Question: I'm struggling with getting this to work to make request to my API. Without a token works, but when I try to add additional headers, things turn to be complicated, for me.
First, the structure.
one class called: that makes the requests
one class called , just a data holder to send parameters to the class.
one class called that makes that builds the parameters, and send that to the class.
'''
func someMethod()
{
let task = APIAsyncTasks()
task.registerCallback { (error, result) -> Void in
print("Finished task, back at DatabaseAPI")
}
let params2 = APIParams(request: .GET, apiPath: "Posts/1", apiToken: "4iTX-56w")
task.APIrequest(params2)
}
'''
This part is for fixing another error, because manager was not global, the task got cancelled quickly.
'''
var manager : Manager!
init(authenticatedRequest : Bool, token: String?)
{
manager = Alamofire.Manager()
print("Pre \(manager.session.configuration.HTTPAdditionalHeaders?.count)")
if(authenticatedRequest && token != nil)
{
var defaultHeaders = Alamofire.Manager.sharedInstance.session.configuration.HTTPAdditionalHeaders!
defaultHeaders["Authorization"] = "bearer \(token)"
let configuration = Manager.sharedInstance.session.configuration
configuration.HTTPAdditionalHeaders = defaultHeaders
manager = Alamofire.Manager(configuration: configuration)
}
print("Post \(manager.session.configuration.HTTPAdditionalHeaders?.count)")
}
'''
After some decision making, it comes down to this part.
'''
private func GetRequest(url: String!,token : String?, completionHandler: (JSON?, NSURLRequest?, NSHTTPURLResponse?, NSError?) -> () ) -> ()
{
print("Begin Get Request")
if(token != nil)//if token is not nil, make authenticated request
{
print("just before request: \(manager.session.configuration.HTTPAdditionalHeaders?.count)")
manager.request(.GET, url, parameters: nil, encoding: .JSON).responseJSON { (request, response, json, error) in
print("Get Request (authenticated), inside alamofire request")
var resultJson : JSON?
if(json != nil)
{
resultJson = JSON(json!)
}
completionHandler(resultJson, request, response, error)
}
}
else
{
//working part without token
'''
So as the code is now, I get an error on completing:

Mattt himself <URL> of using 'Alamofire.Manager.sharedInstance.session.configuration.HTTPAdditionalHeaders'
, so that should be fine...
I suspect it has something to do with the multiple threads, according to <URL> blog. Or, since it is something about CFNetwork, it could be because my API does not use SSL? I disabled NSAppTransportSecurity
I'm kind of new to swift, so examples would be really appreciated! Thankyou!
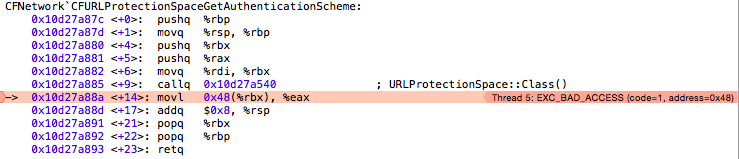
Answer: So the majority of your code looks solid.
The error leads me to believe that CFNetwork is having difficulty figuring out how to compute the protection space for the challenge. I would also assume you are getting a basic auth challenge since you are attaching an 'Authorization' header.
Digging through your logic a bit more with this in mind led me to see that your not attaching your 'token' to the string properly inside the 'Authorization' header. You need to do the following instead.
'''
defaultHeaders["Authorization"] = "bearer \(token!)"
'''
Otherwise your 'Authorization' header value is going to include 'Optional(value)' instead of just 'value'.
That's the only issue I can see at the moment. If you could give that a try and comment back that would be great. I'll update my answer accordingly if that doesn't actually solve your problem.
Best of luck!